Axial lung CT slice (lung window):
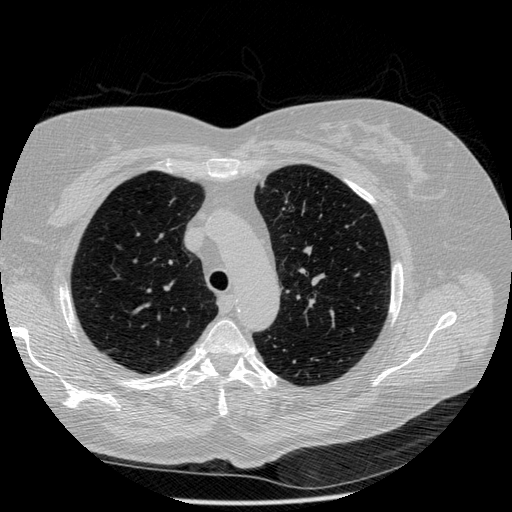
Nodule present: no